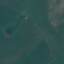
Label: Pasture